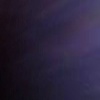
Label: space